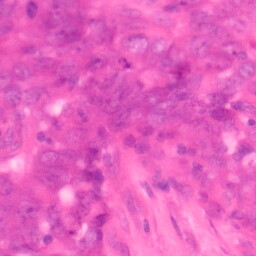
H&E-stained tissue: Colon